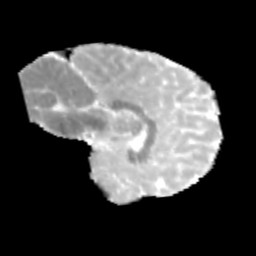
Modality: MD
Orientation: sagittal
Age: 11
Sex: male
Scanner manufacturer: siemens
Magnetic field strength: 3 T
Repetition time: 3.8 s
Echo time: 0.07 s